This grayscale texture is a bearing vibration snapshot reshaped row-by-row into a square image. What is the most likely bearing condition (normal, inner_race, outer_race, ball)?
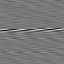
Answer: inner_race